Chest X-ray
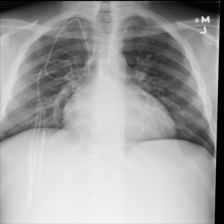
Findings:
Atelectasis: negative
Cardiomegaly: negative
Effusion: negative
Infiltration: negative
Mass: negative
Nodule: negative
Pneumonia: negative
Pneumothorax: negative
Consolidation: negative
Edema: negative
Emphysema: negative
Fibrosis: negative
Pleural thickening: negative
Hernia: negative